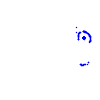
Particle: proton